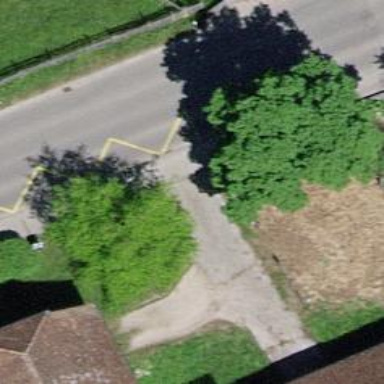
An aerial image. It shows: Bus stop with platform for public transport.